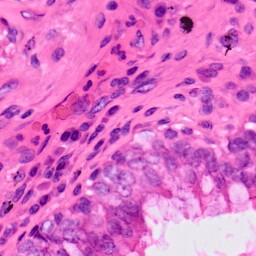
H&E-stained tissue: Lung